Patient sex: F
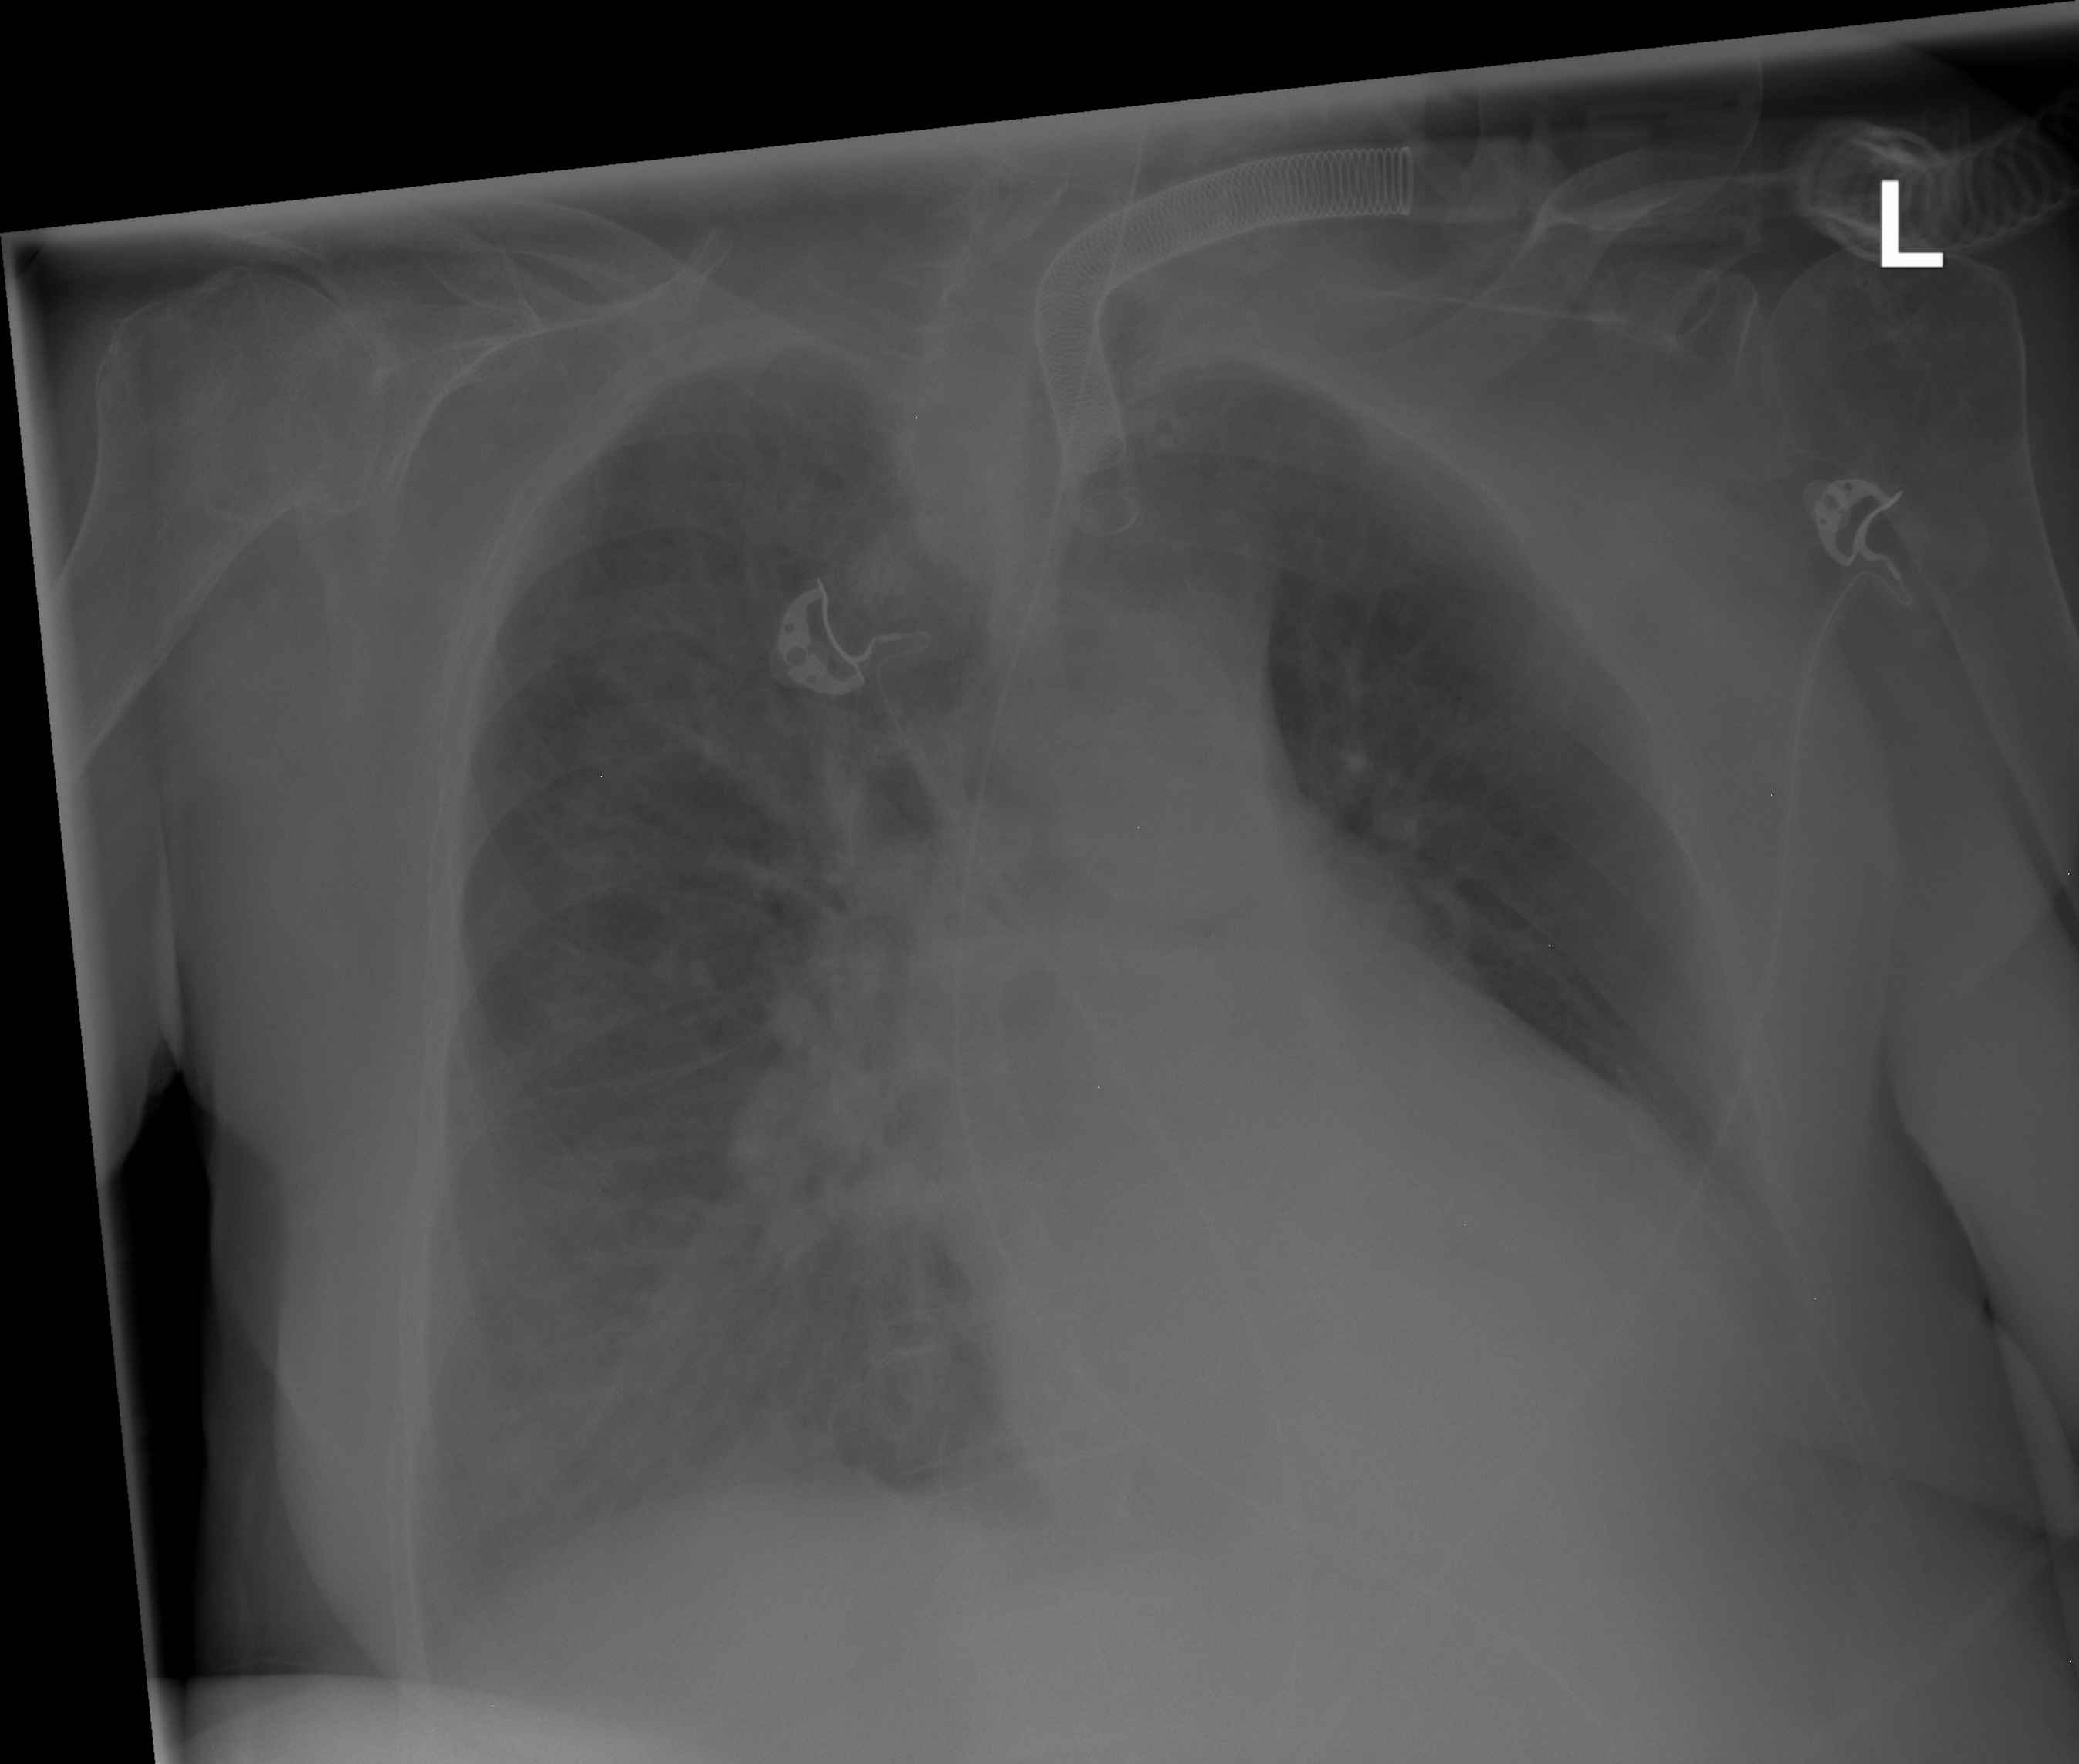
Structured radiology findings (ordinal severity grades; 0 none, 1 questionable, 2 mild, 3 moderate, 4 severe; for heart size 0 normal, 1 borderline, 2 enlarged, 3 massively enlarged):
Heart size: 1
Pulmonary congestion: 3
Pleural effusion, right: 2
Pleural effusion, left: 2
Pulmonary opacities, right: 0
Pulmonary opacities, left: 0
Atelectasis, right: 0
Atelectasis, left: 2